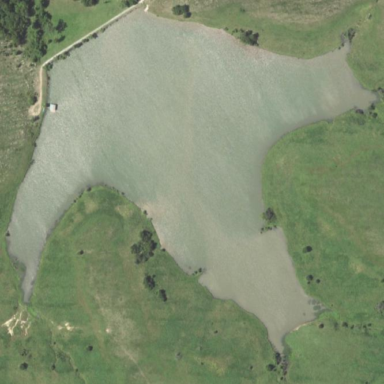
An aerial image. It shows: Reservoir of natural water.